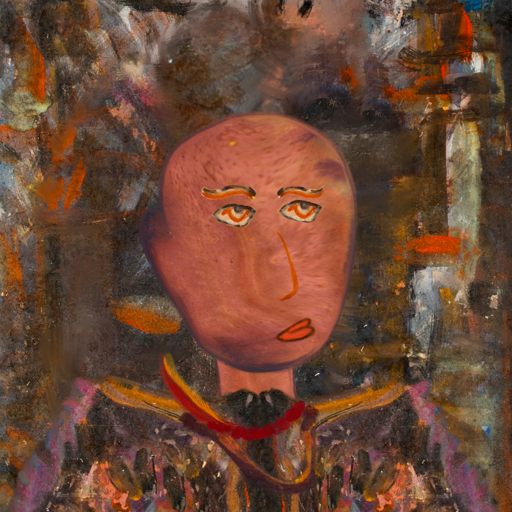
Background: GypsyQueen, Head And Neck Side: Mother_And_Son_Mother, Face Side: Experience, Bust: Gypsy_Queen, Hair Side: Blank, Head Accessory: Blank, Second Necklace: Comrade, Necklace: Pipe, Baby: Blank